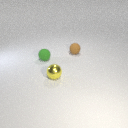
small brown rubber sphere to the right of small green rubber sphere